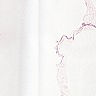
Metastatic tissue present: no